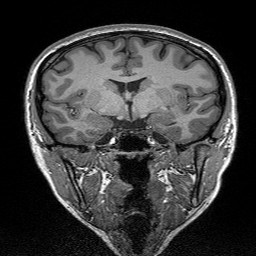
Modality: T1w
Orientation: sagittal
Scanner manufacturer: siemens
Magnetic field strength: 3 T
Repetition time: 2.3 s